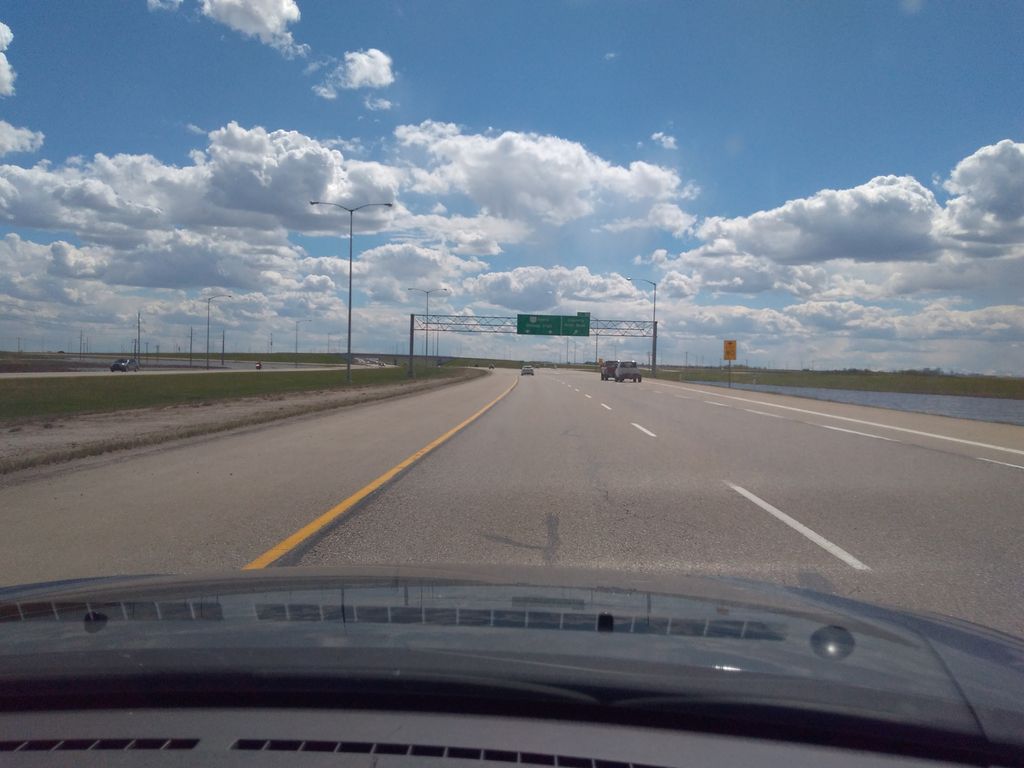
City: calgary